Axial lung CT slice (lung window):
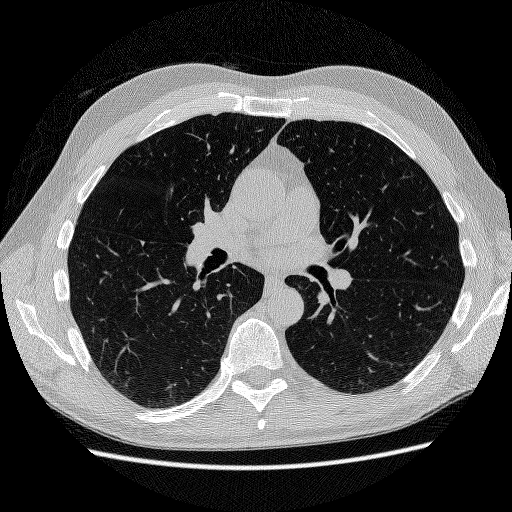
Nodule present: no